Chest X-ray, PA view. Patient: 34 years old, sex M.
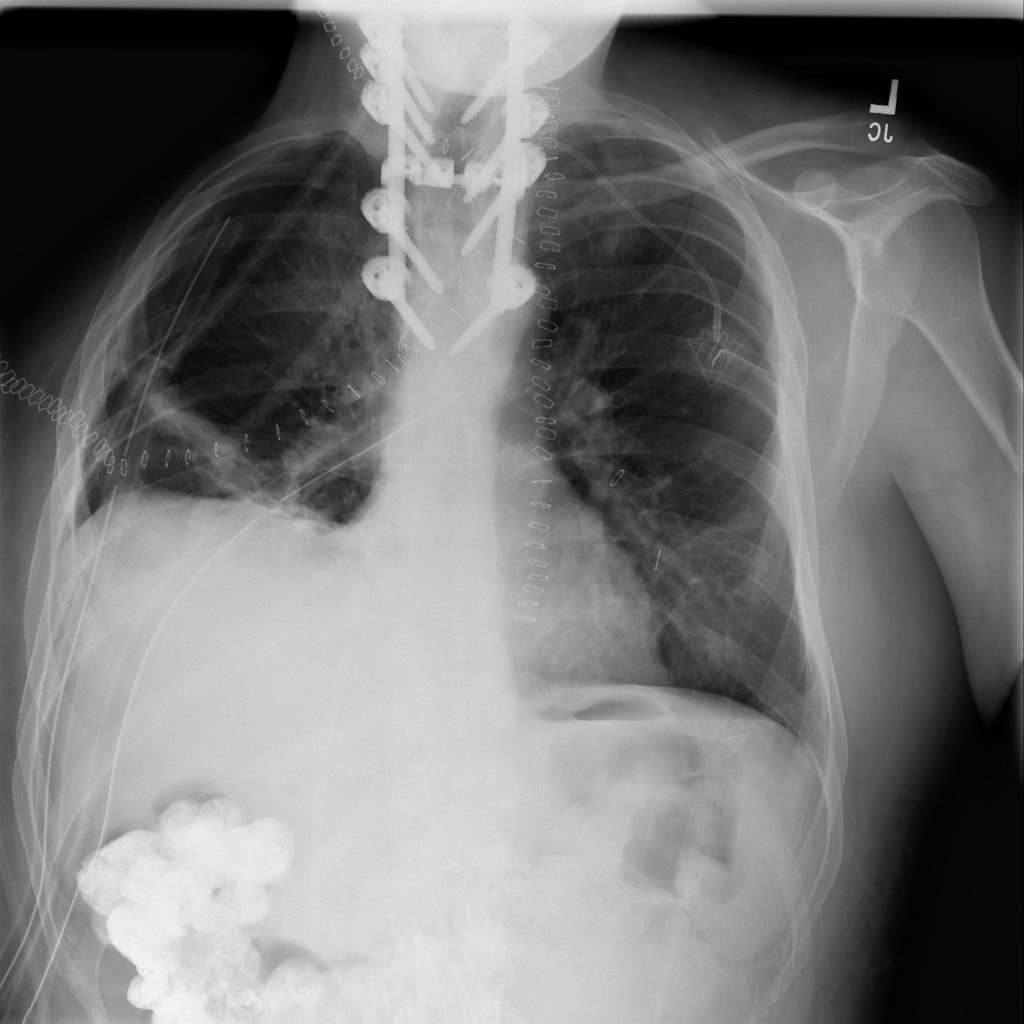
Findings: Atelectasis, Effusion, Emphysema